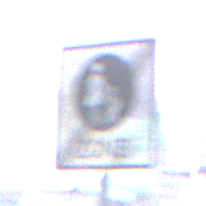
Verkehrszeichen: EndeFussgaengerzone
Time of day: MorningAfternoon
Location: Outdoor (Urban)
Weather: Overcast
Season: NotSpecified
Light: Natural